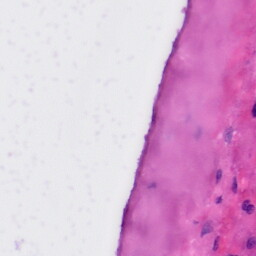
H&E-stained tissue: Liver